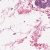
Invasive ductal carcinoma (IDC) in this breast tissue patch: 0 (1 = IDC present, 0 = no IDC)